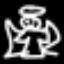
Label: angel